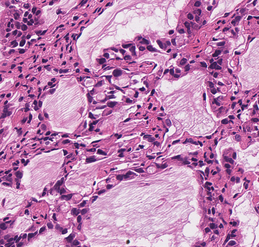
Tumor epithelial tissue: yes
Tumor-associated stroma tissue: yes
Normal tissue: no